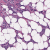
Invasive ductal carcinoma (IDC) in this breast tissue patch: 1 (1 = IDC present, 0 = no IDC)